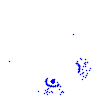
Particle: kaon